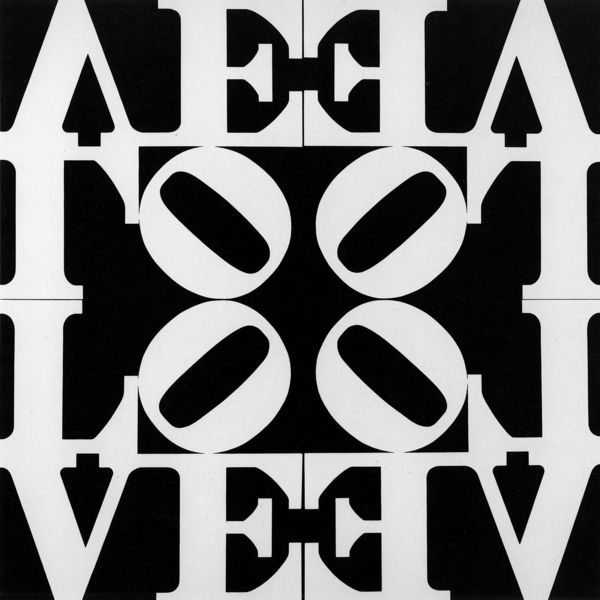
Titel: Love Rising (The Black and White Love)
Künstler: Robert Indiana
Institution: Neue Galerie-Ludwig Collection, Aachen, Deutschland
Schlagwörter: weiß, schwarz, spiegelung, schräg, rechteck, druck, buchstaben, quer, diagonal, gespiegelt, quadrat, a, e, o, v, love, gamma, spiegelungbuchstaben